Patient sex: M
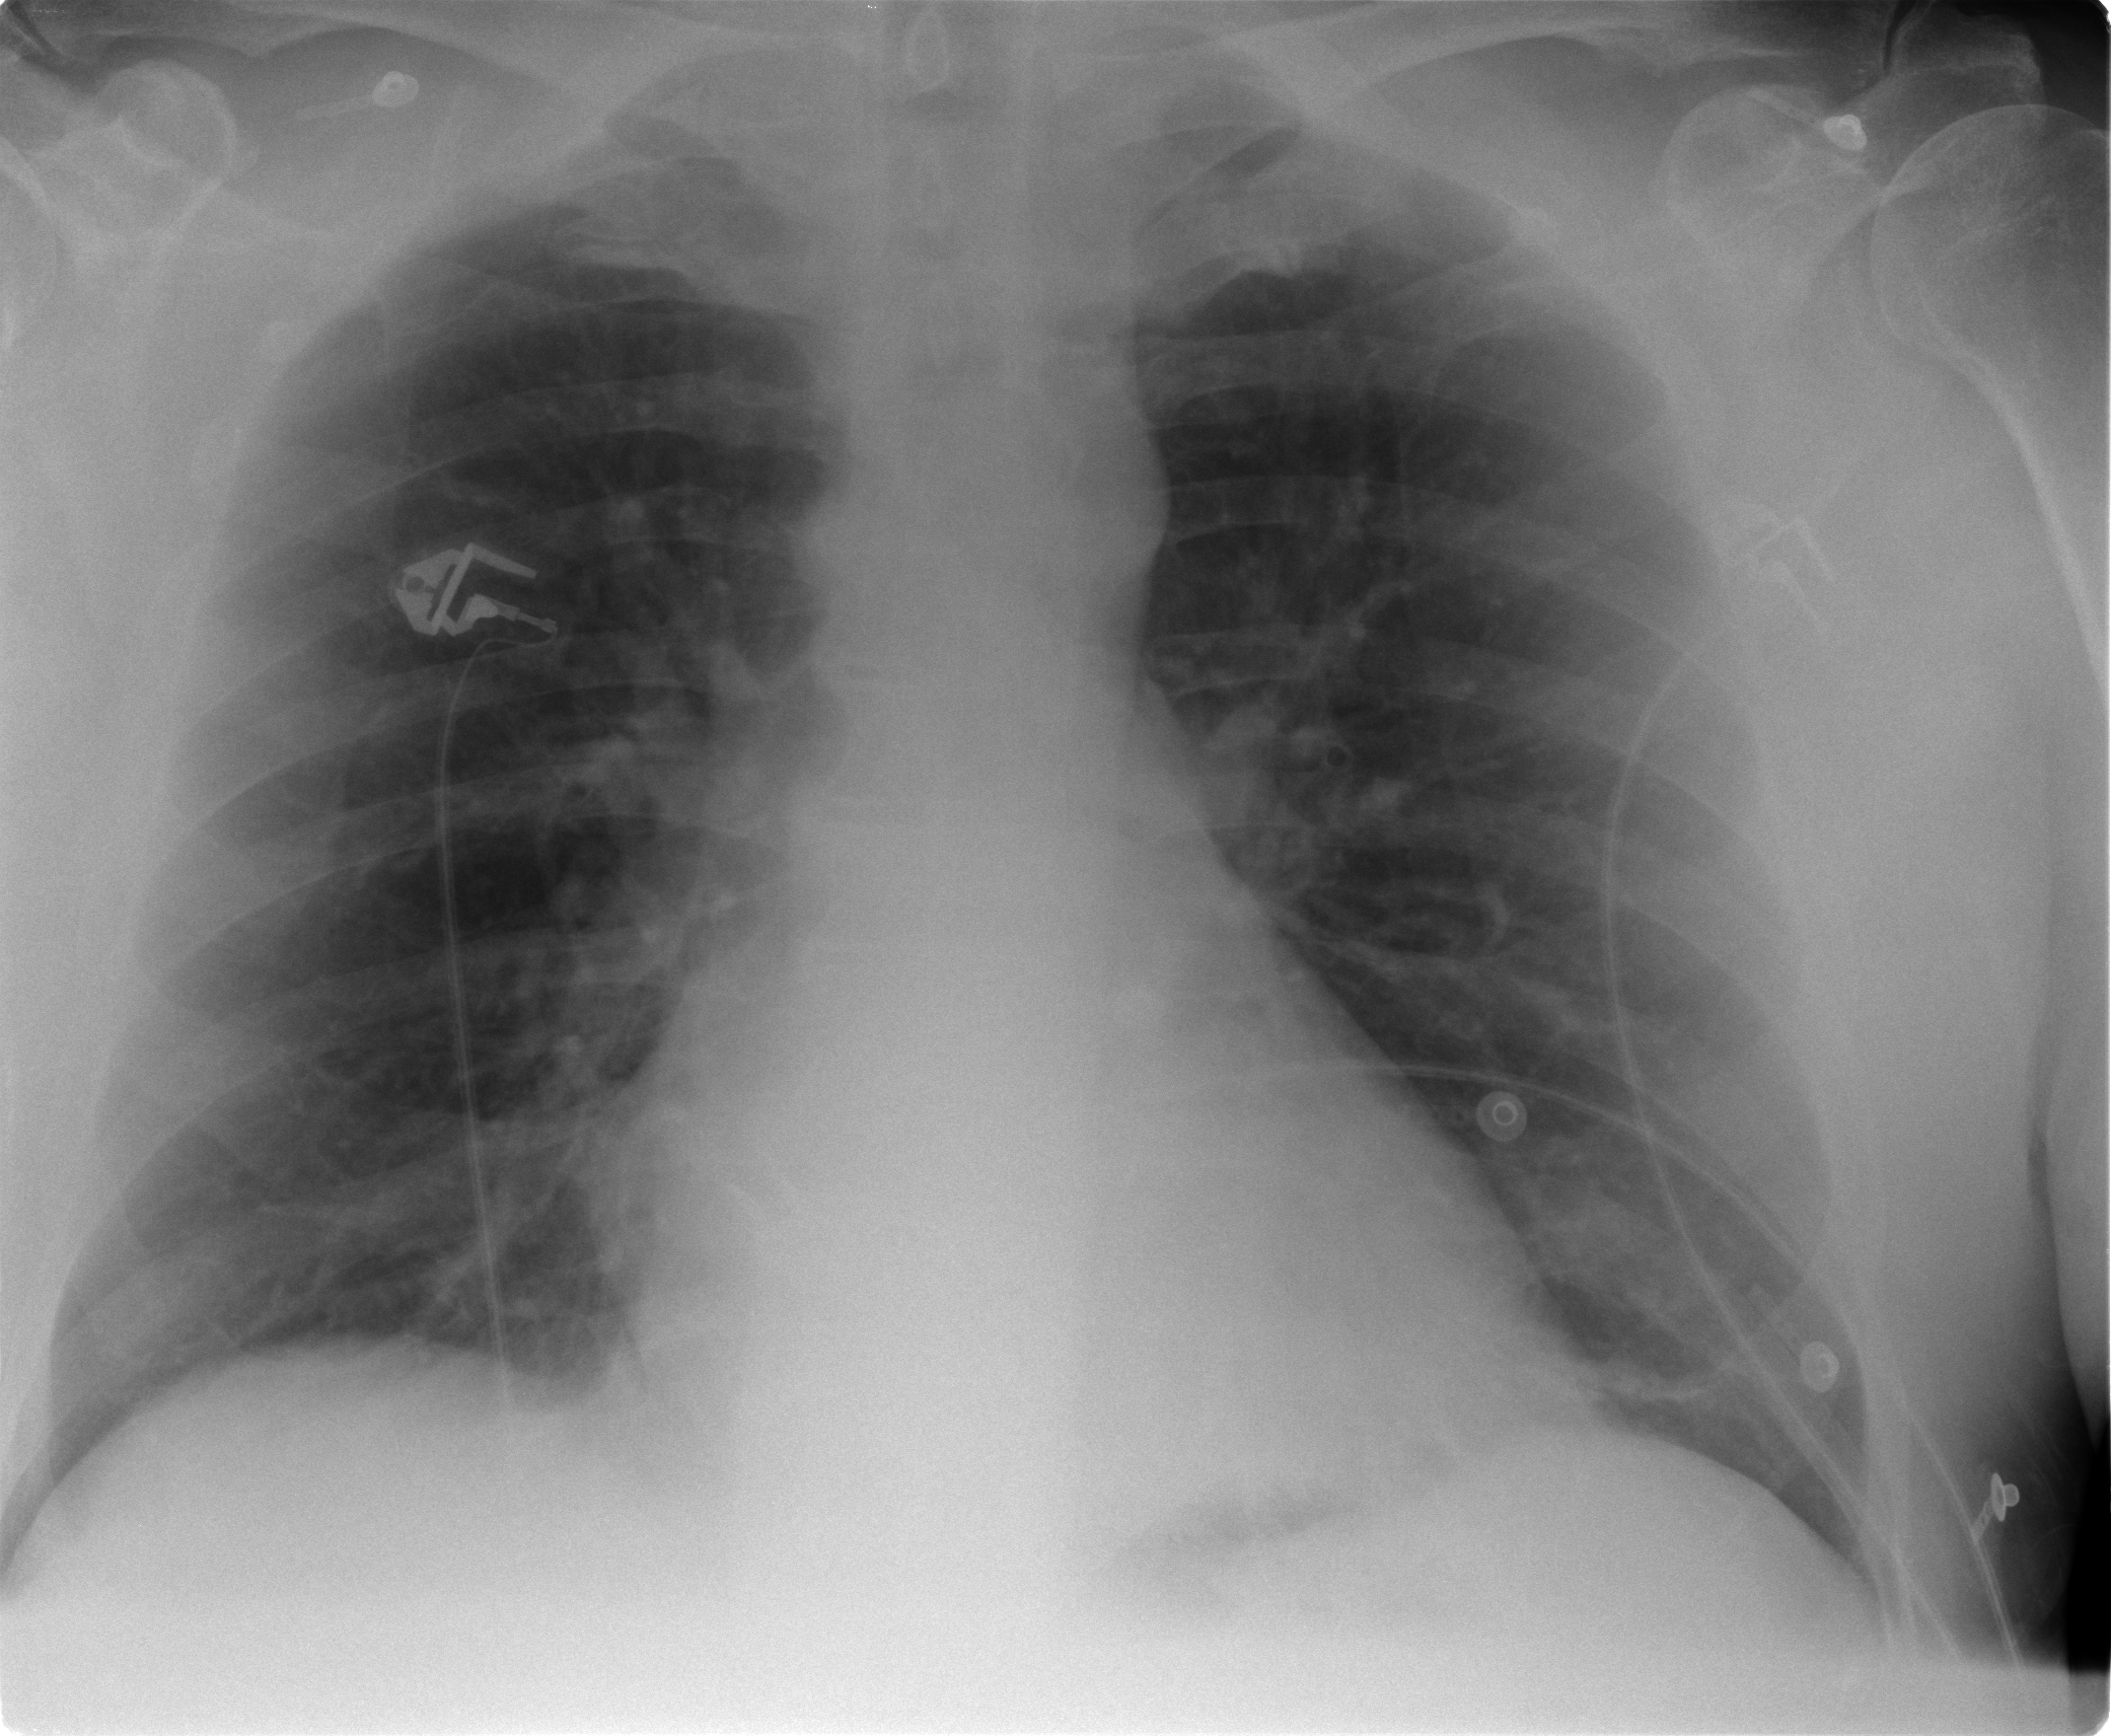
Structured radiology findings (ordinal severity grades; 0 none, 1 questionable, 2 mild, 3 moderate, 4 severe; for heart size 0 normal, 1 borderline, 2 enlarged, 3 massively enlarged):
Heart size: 0
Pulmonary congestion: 0
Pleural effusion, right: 0
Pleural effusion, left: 0
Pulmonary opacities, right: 0
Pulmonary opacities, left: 0
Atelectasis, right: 0
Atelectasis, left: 1